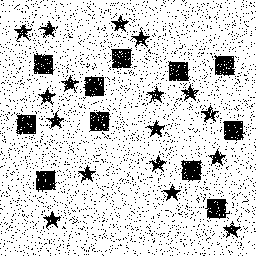
Squares: 11
Triangles: 0
Stars: 17
Total shapes: 28